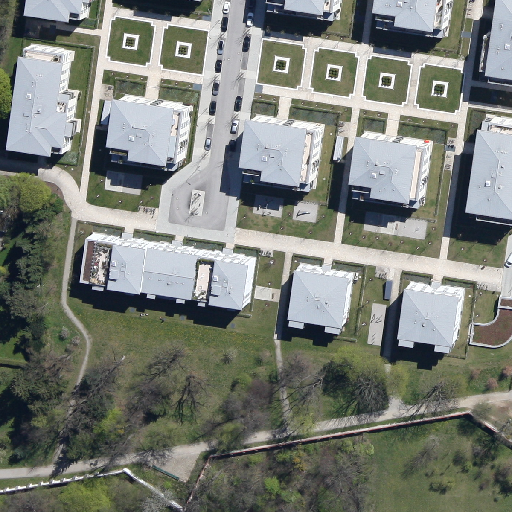
Referring expression: light-duty vehicle in the parking area